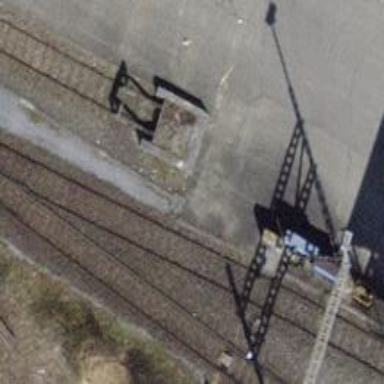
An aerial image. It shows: Railway buffer stop.